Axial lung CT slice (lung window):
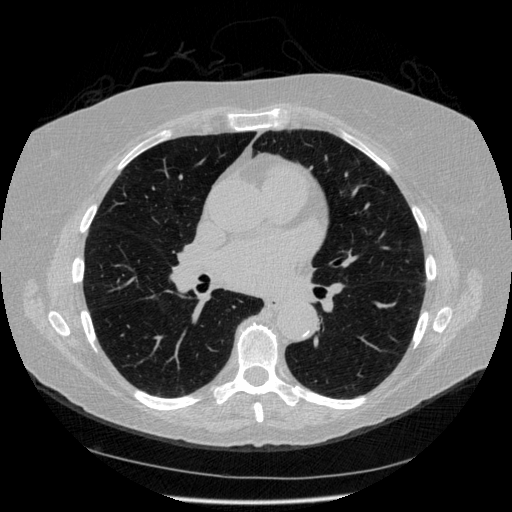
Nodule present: no